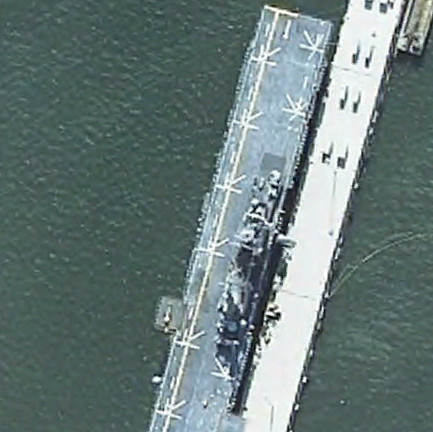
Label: Wasp-class_assault_ship